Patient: sex F, age 57
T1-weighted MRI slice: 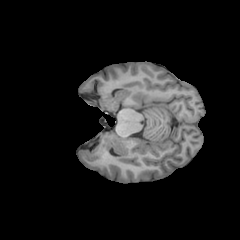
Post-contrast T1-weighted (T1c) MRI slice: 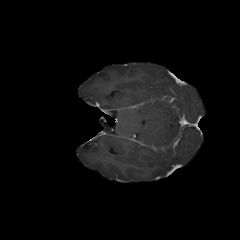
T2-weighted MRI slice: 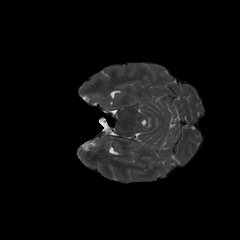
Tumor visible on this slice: no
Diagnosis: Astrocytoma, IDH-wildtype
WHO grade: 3